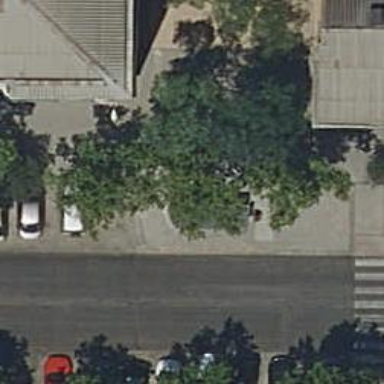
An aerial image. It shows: Bus stop with platform for public transport.